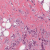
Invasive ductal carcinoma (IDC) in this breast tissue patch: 1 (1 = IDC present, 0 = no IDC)